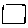
Label: square